高一 · 立体几何学
已知 $A B C D-A_{1} B_{1} C_{1} D_{1}$ 是棱长为 $a$ 的正方体.

(1) 求直线 $D A_{1}$ 与 $B C$ 所成角;

(2) 求直线 $D_{1} A$ 与 $B A_{1}$ 所成角;

(3) 求直线 $B D_{1}$ 和 $A C$ 所成角.
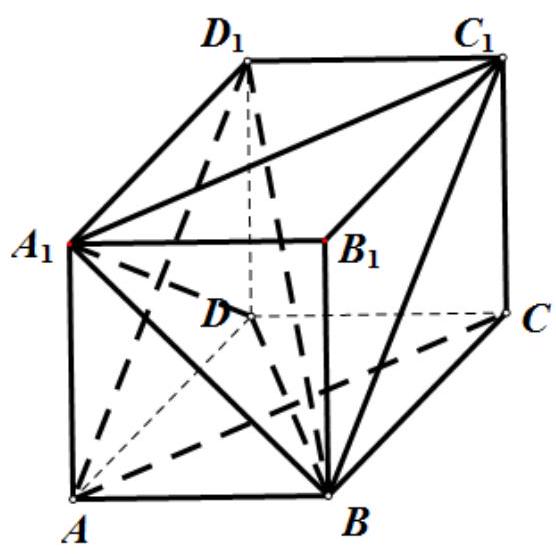
答案: ) $\frac{\pi}{4}$
(2) $\frac{\pi}{3}$
(3) $\frac{\pi}{2}$
解析: 【分析】

(1) 由 $A D / / B C$ 得 $\angle D A D_{1}$ 是直线 $D A_{1}$ 与 $B C$ 所成角, 求出 $\angle D A D_{1}$ 即可得解;

(2) 由 $A D_{1} / / C_{1} B$ 得 $\angle C_{1} B A_{1}$ 是直线 $D_{1} A$ 与 $B A_{1}$ 所成角,求出 $\angle C_{1} B A_{1}$ 即可得解;

（3）证明 $A C \perp$ 平面 $B D D_{1}$ 后即可得 $A C \perp B D_{1}$ ， 即可得解.

【详解】

(1) 正方体 $A B C D-A_{1} B_{1} C_{1} D_{1}$ 是棱长为 $a$ 的正方体,

$\because A D / / B C, \therefore \angle A D A_{1}$ 是直线 $D A_{1}$ 与 $B C$ 所成角,

$\because A D=A A_{1}, A D \perp A A_{1}, \therefore \angle A D A_{1}=\frac{\pi}{4}$,

$\therefore$ 直线 $D A_{1}$ 与 $B C$ 所成角为 $\frac{\pi}{4}$.

(2) $\because A D_{1} / / C_{1} B, \therefore \angle C_{1} B A_{1}$ 是直线 $D_{1} A$ 与 $B A_{1}$ 所成角,

$\because B A_{1}=A_{1} C_{1}=B C_{1}, \therefore \angle C_{1} B A_{1}=\frac{\pi}{3}$,

$\therefore$ 直线 $D_{1} A$ 与 $B A_{1}$ 所成角为 $\frac{\pi}{3}$.

(3) $\because$ 四边形 $A B C D$ 是正方形, $\therefore A C \perp B D$,

$\because$ 正方体 $A B C D-A_{1} B_{1} C_{1} D_{1}$ 中, $D D_{1} \perp$ 平面 $A B C D, A C \subset$ 平面 $A B C D$,

$\therefore D D_{1} \perp A C$,

$\because D D_{1} \cap B D=D, \therefore A C \perp$ 平面 $B D D_{1}$,

$\because B D_{1} \subset$ 平面 $B D D_{1}, \therefore A C \perp B D_{1}$,

$\therefore$ 直线 $B D_{1}$ 和 $A C$ 所成角为 $\frac{\pi}{2}$.

【点睛】

本题考查了异面直线夹角的求法及线面垂直的判定和性质，属于基础题.